Interaction volume radius: 5 \u00c5
Interaction volume height: 35 \u00c5
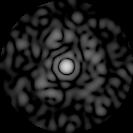
Disorder parameter: 0.8561